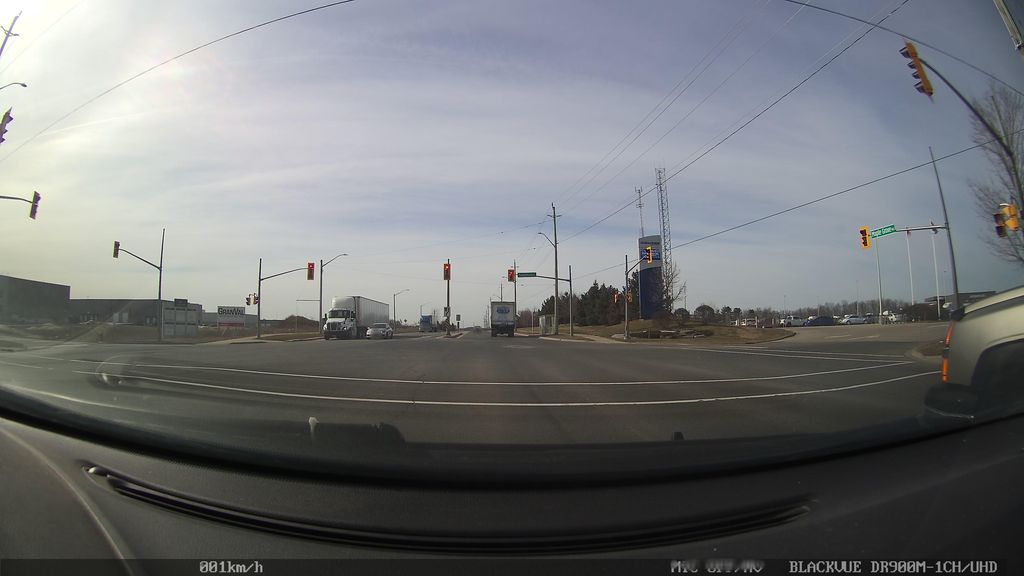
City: kitchener-waterloo